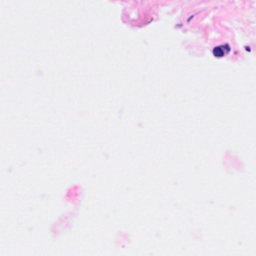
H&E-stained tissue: Breast